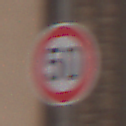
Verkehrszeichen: Geschwindigkeit50
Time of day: Midday
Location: Outdoor (Urban)
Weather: PartlyCloudy
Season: NotSpecified
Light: Natural